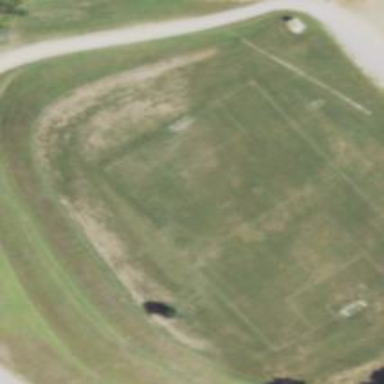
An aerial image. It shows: Soccer pitch for outdoor sports and leisure activities.